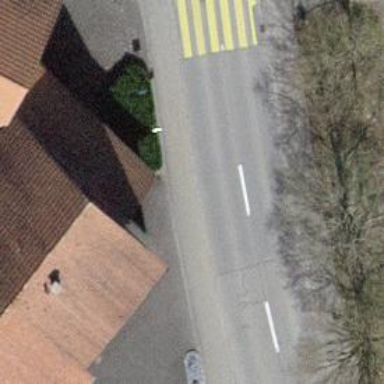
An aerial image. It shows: Public transport stop position.